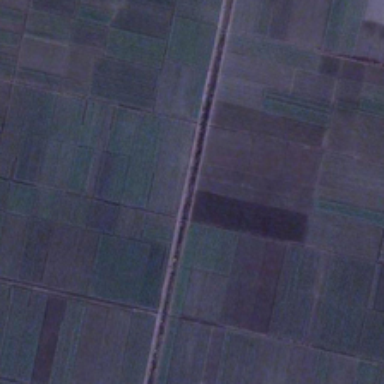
Many pieces of farmlands are together .